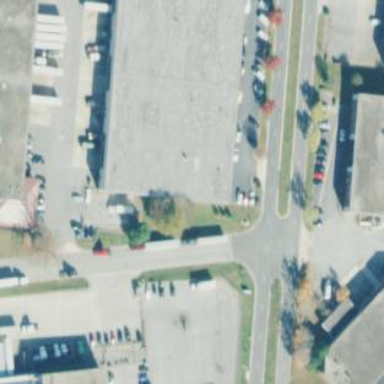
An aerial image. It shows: Warehouse.